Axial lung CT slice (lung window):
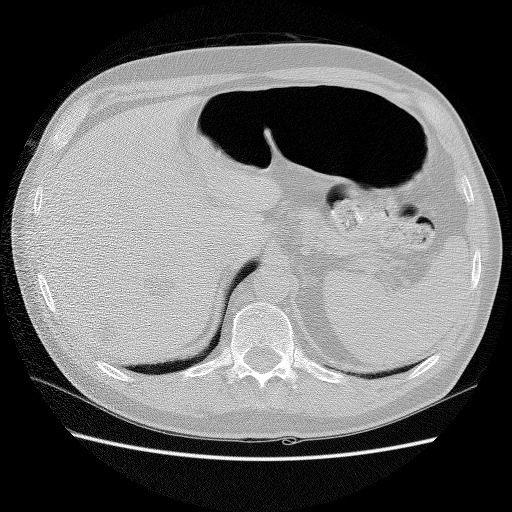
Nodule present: no